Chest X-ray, PA view. Patient: 66 years old, sex M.
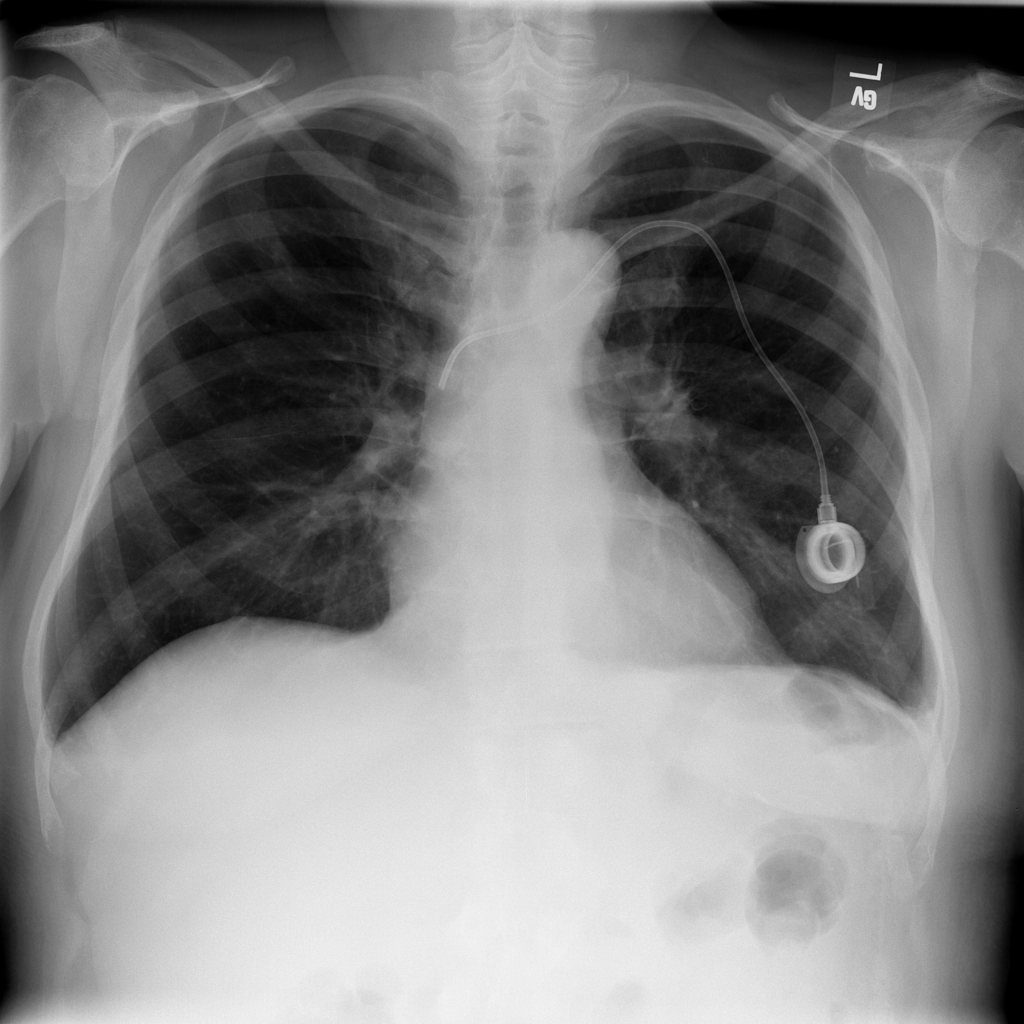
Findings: No Finding